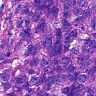
Metastatic tissue present: yes